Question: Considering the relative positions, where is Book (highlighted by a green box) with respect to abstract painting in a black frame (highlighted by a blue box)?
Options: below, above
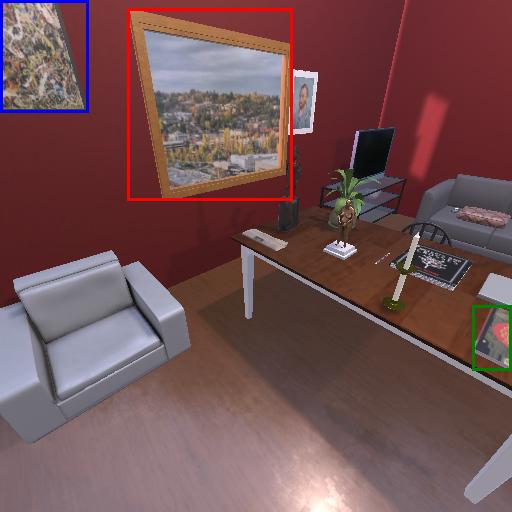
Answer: below